Interaction volume radius: 5 \u00c5
Interaction volume height: 15 \u00c5
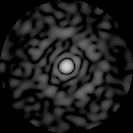
Disorder parameter: 0.8845